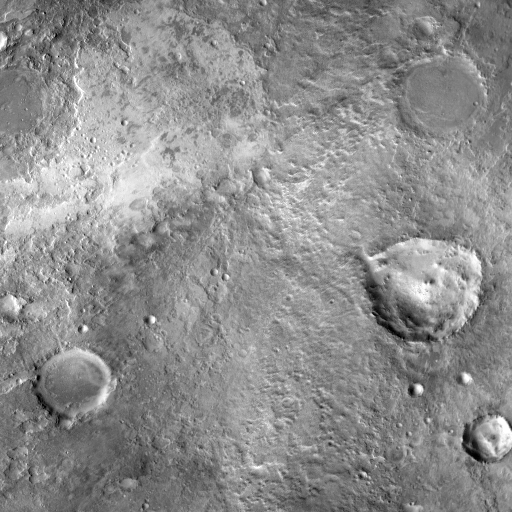
Crater classes present: Background, Other, Layered, Buried, Secondary